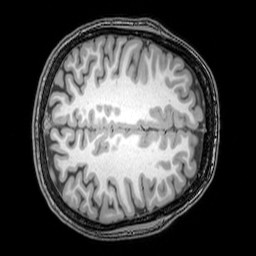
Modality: T1w
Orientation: axial
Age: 22
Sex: female
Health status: healthy
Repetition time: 0.081 s
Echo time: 0.037 s